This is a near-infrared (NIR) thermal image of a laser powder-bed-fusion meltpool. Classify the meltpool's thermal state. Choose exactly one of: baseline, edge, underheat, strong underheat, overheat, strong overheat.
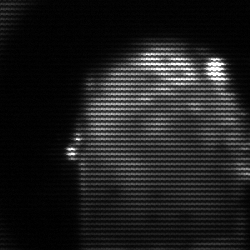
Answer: baseline